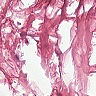
Metastatic tissue present: no